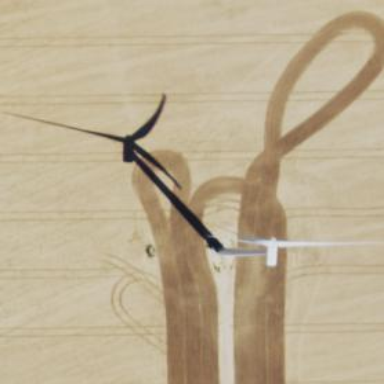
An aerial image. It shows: Wind generator powered by wind. The generator type is horizontal axis and it uses wind turbines.